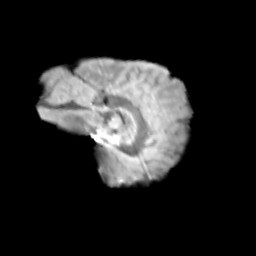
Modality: T2w
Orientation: sagittal
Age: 11
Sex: male
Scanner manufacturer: siemens
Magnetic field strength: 3 T
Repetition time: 3.8 s
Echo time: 0.07 s